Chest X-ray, PA view. Patient: 43 years old, sex M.
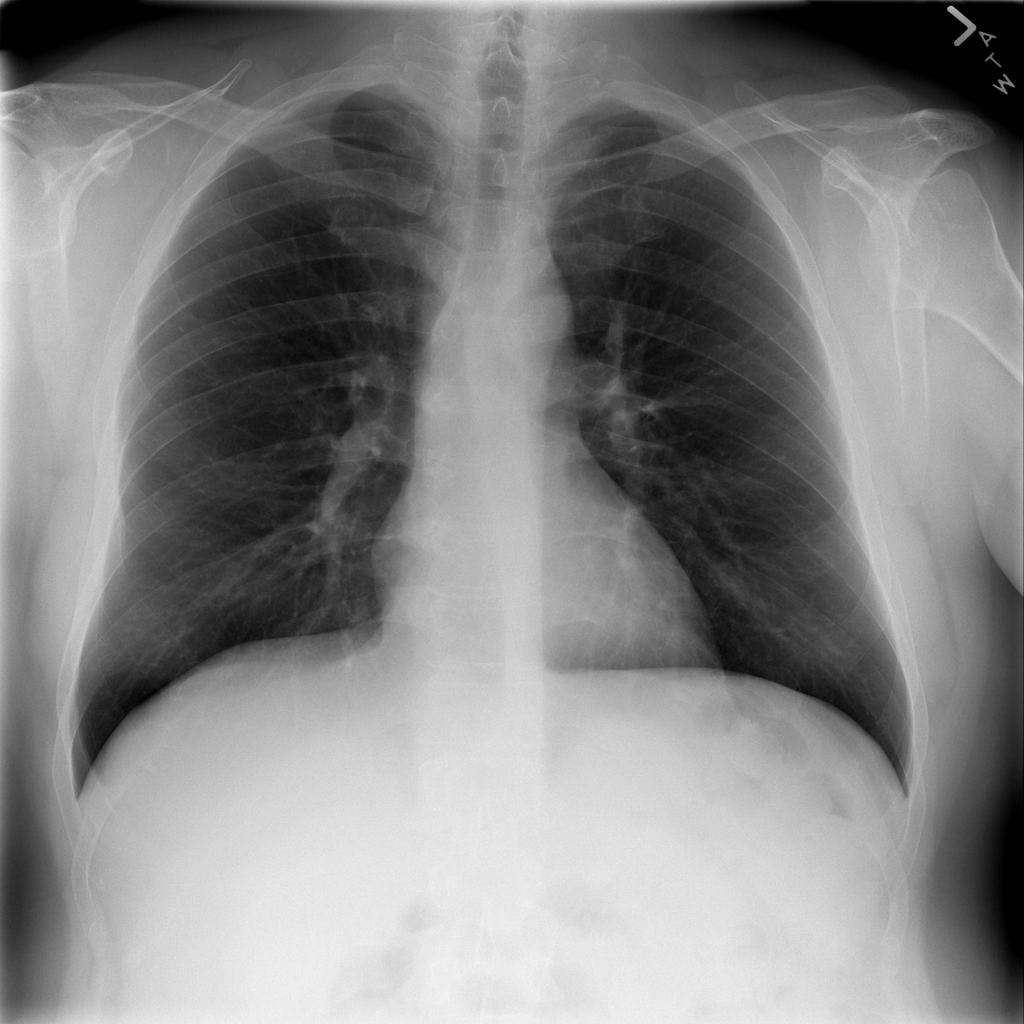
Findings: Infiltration